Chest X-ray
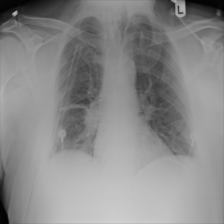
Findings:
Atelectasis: positive
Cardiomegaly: negative
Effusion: negative
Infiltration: negative
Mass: negative
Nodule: negative
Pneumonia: negative
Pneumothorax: negative
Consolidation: negative
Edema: negative
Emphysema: negative
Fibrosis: negative
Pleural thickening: negative
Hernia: negative